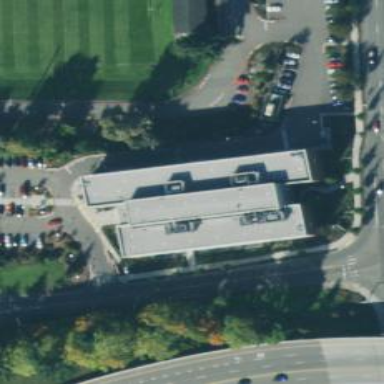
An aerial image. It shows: Government office building.